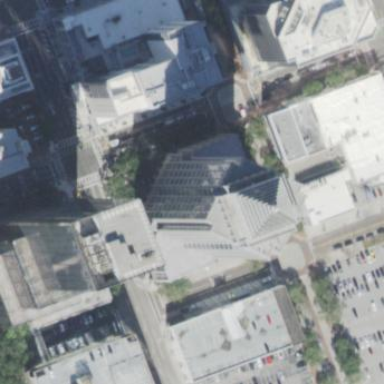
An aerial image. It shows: Part of building is shown in the image.